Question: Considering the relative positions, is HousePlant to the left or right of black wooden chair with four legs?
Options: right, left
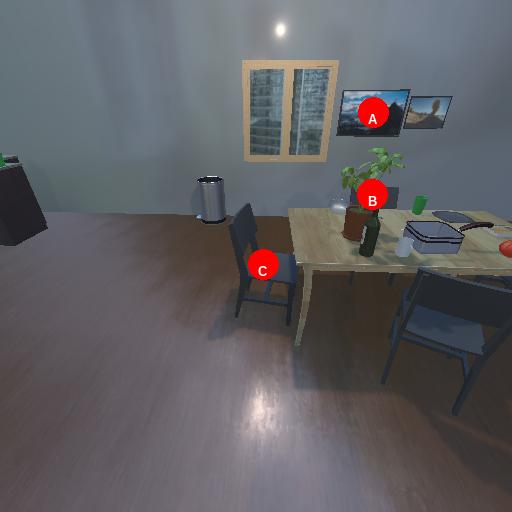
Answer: right